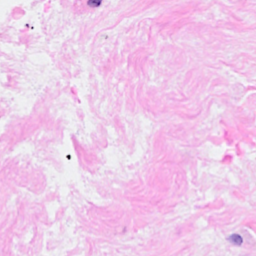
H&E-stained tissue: Breast